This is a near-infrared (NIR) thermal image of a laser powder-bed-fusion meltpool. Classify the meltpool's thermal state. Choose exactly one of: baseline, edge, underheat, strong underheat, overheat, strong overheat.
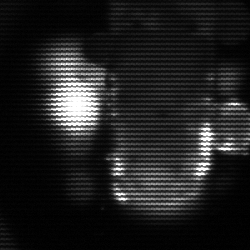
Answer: strong underheat